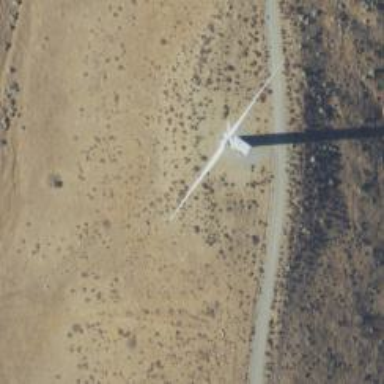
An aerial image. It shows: Wind generator powered by horizontal axis wind turbine.